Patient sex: M
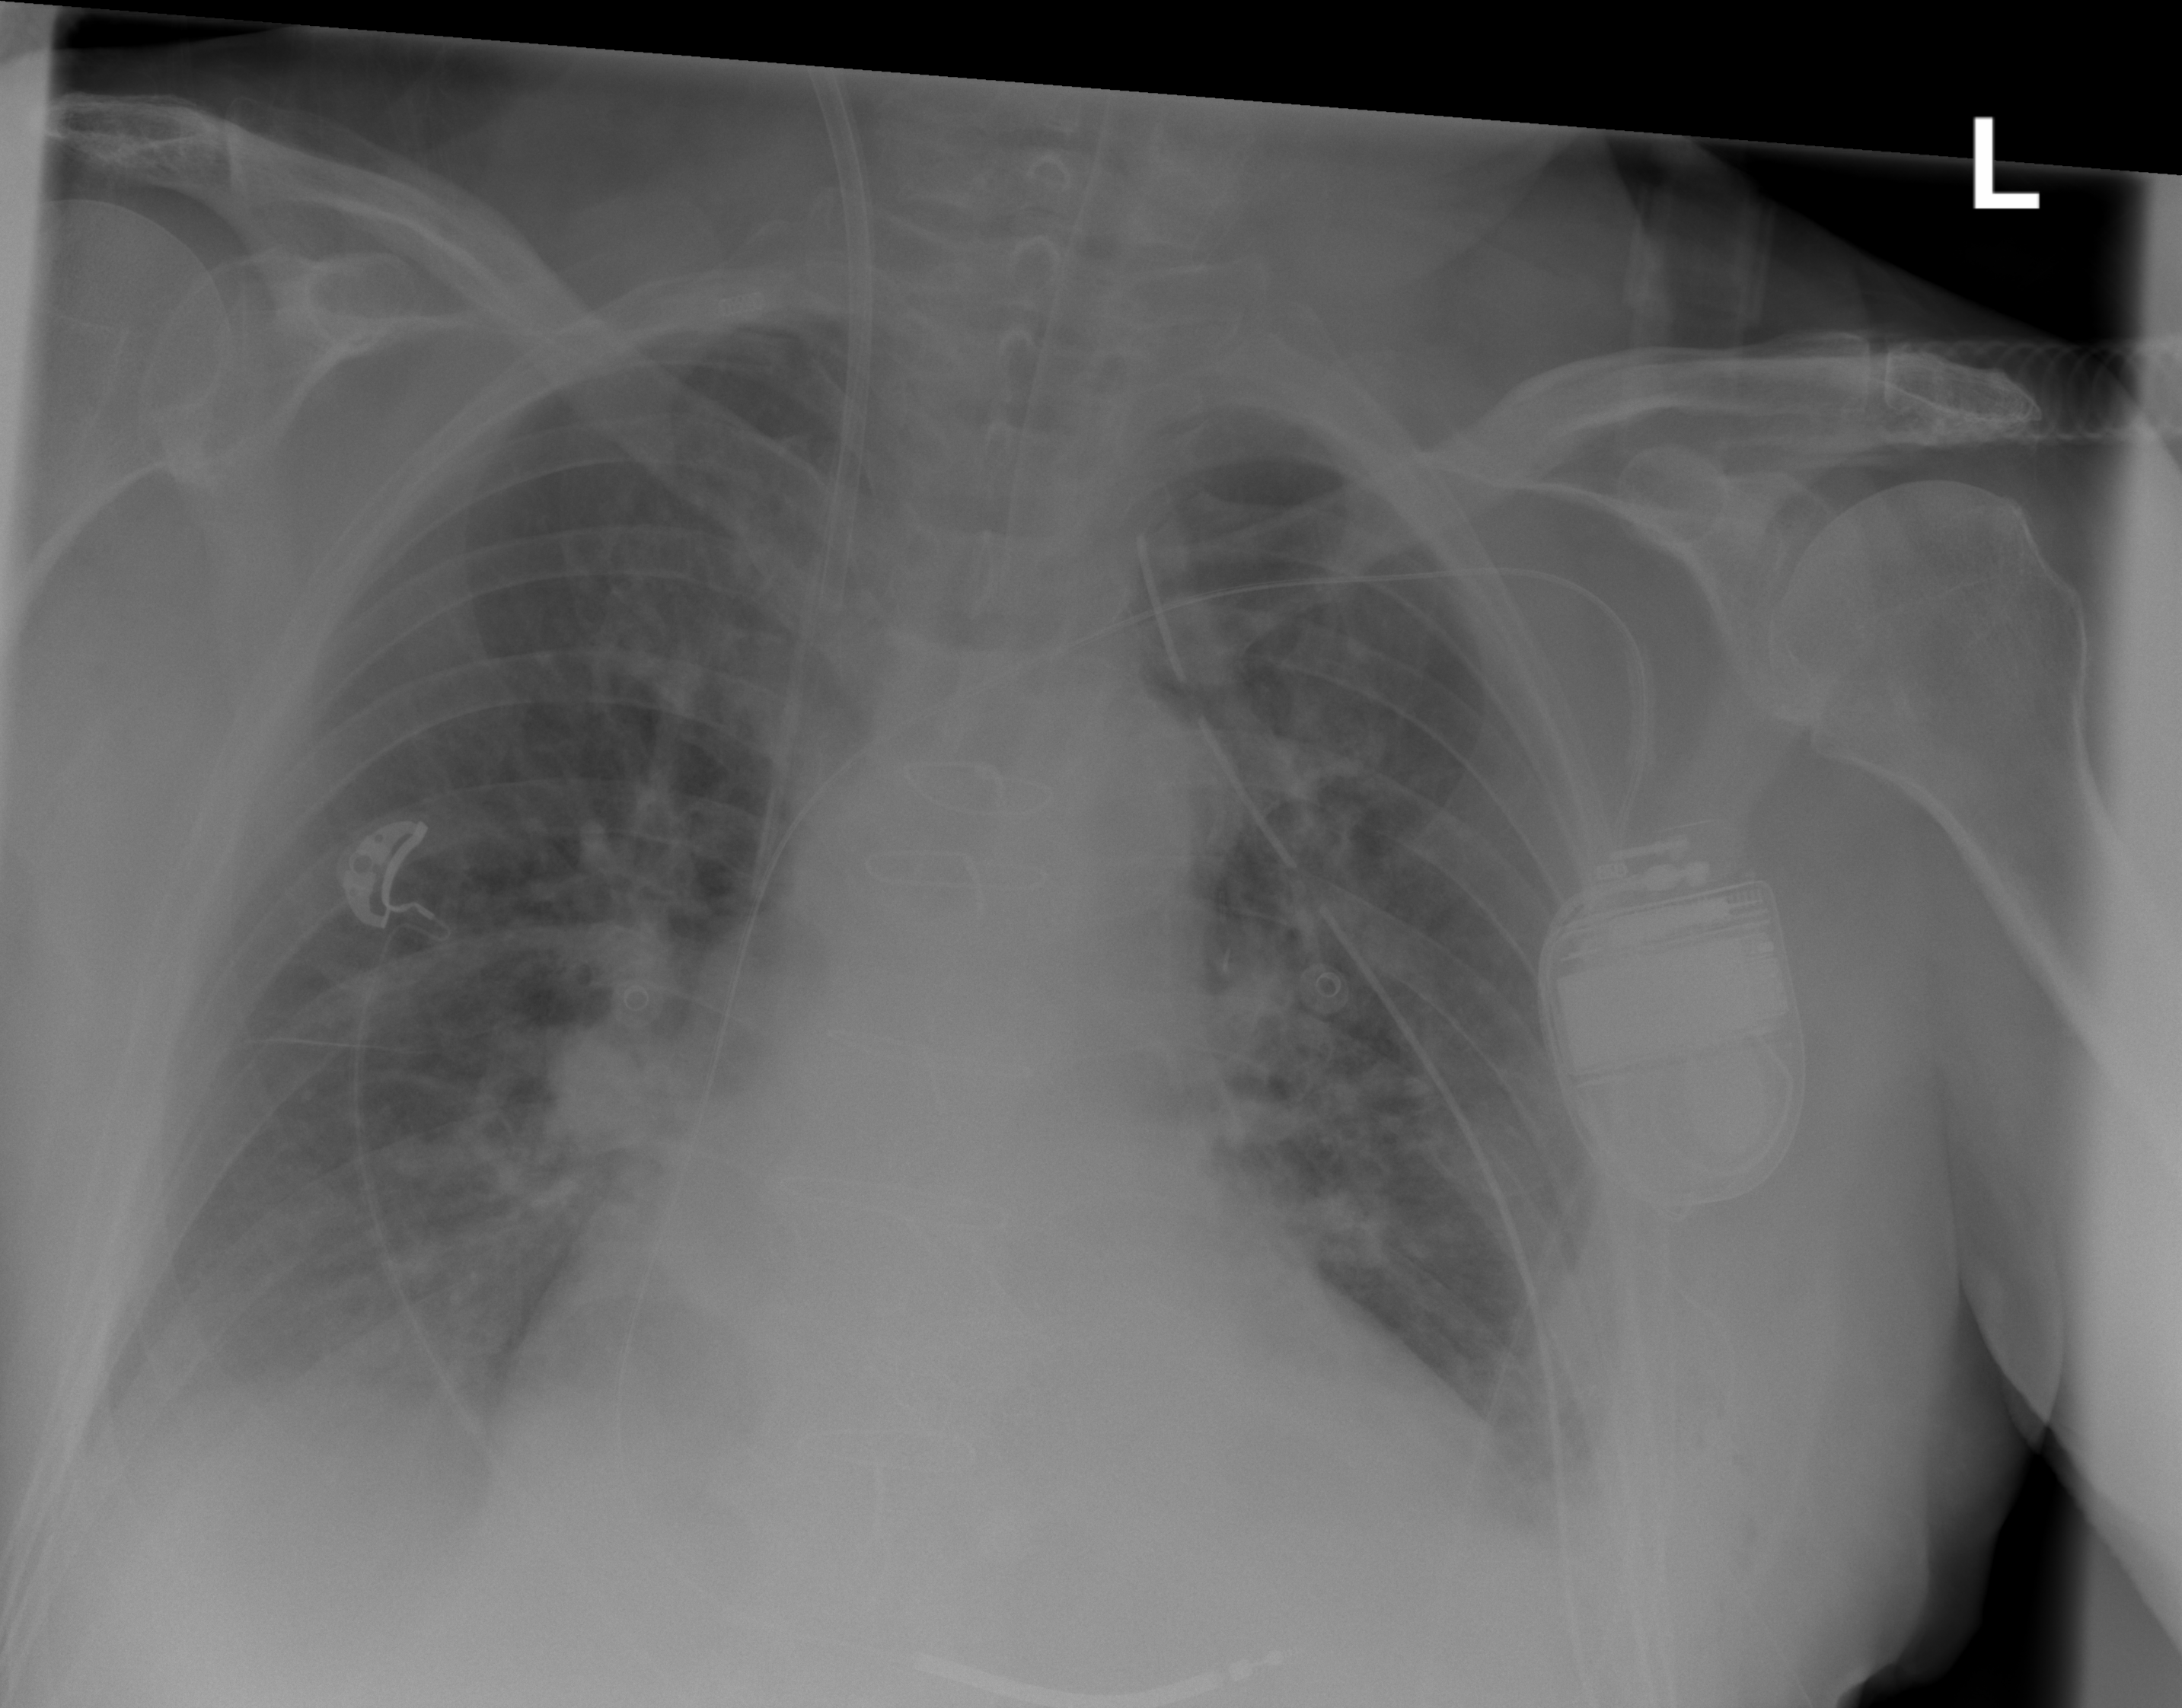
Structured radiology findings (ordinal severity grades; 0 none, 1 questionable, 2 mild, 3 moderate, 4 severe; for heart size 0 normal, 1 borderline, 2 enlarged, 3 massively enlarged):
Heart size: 0
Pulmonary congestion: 2
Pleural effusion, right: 2
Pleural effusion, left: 2
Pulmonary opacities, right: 0
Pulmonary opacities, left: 0
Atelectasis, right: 2
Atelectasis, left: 2